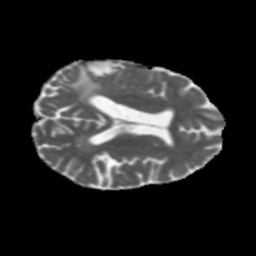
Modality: MD
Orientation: axial
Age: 58
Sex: female
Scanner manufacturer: siemens
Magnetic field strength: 3 T
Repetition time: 5.47 s
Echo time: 0.0854 s